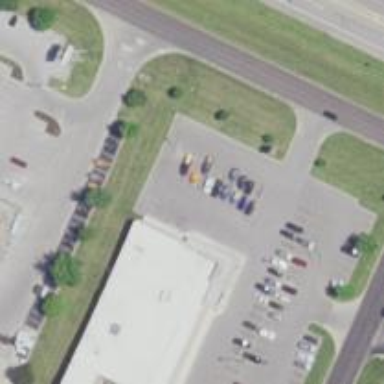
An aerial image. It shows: Supermarket located in building.